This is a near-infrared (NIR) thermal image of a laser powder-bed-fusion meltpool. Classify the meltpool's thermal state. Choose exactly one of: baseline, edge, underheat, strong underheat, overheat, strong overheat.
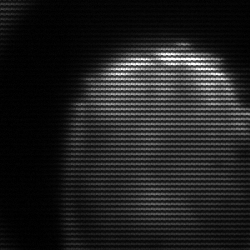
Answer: edge